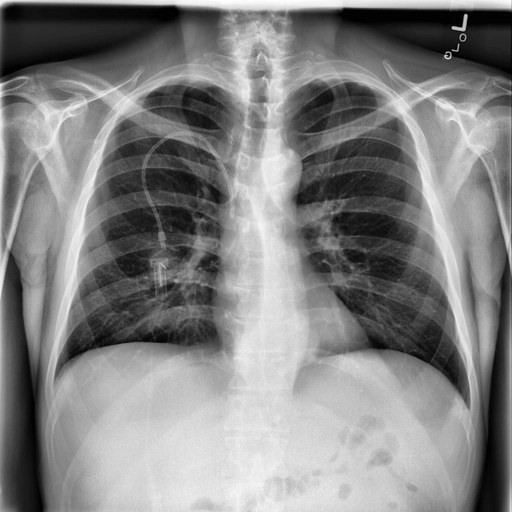
Finding: NORMAL